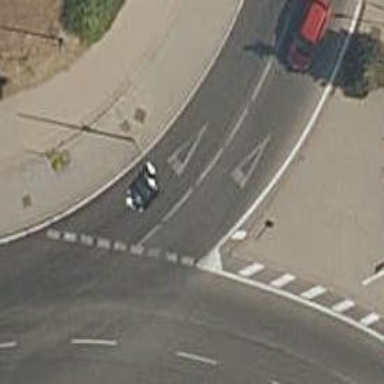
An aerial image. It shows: Road with "give way" sign.